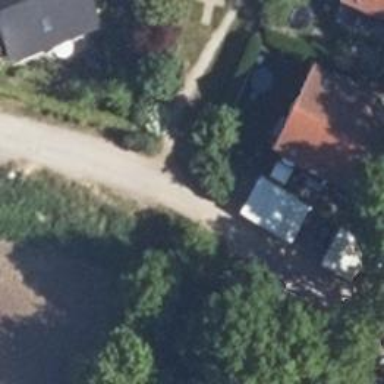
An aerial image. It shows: Residential road with gravel surface.